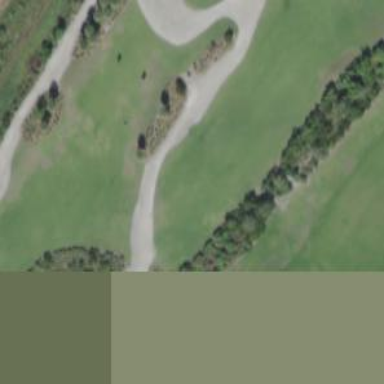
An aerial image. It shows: Grassy area designated as golf fairway.